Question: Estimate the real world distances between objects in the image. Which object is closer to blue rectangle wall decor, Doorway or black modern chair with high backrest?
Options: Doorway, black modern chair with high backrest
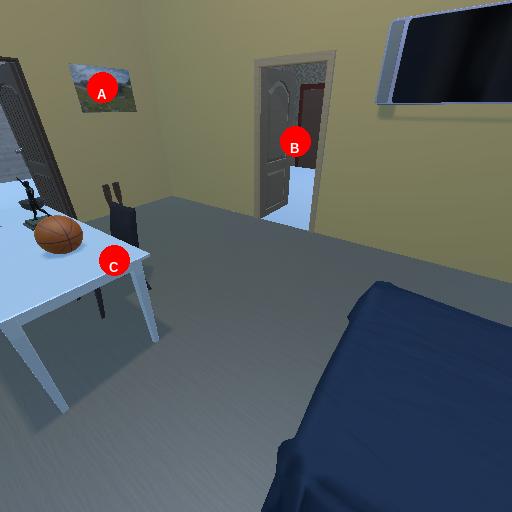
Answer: Doorway